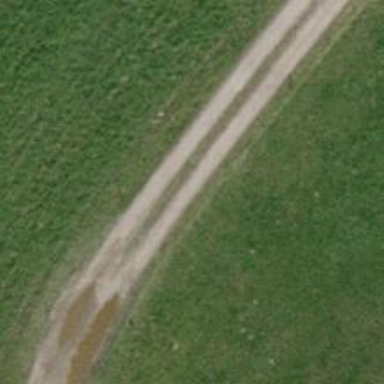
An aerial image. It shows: Compacted grade3 track.